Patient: sex F, age 35
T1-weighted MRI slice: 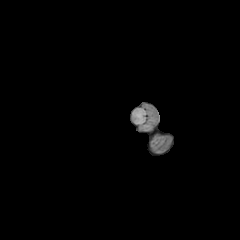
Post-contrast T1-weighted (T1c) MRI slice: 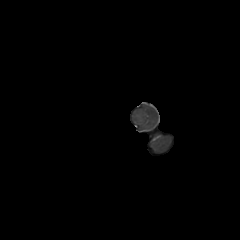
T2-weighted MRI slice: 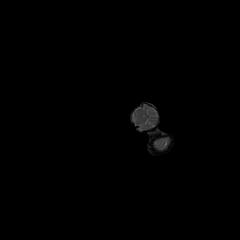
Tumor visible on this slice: yes
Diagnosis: Astrocytoma, IDH-mutant
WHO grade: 3